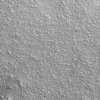
Label: not_dusty